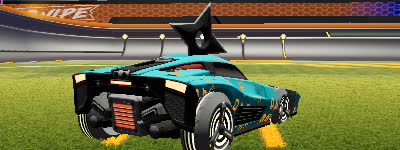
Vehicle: breakout